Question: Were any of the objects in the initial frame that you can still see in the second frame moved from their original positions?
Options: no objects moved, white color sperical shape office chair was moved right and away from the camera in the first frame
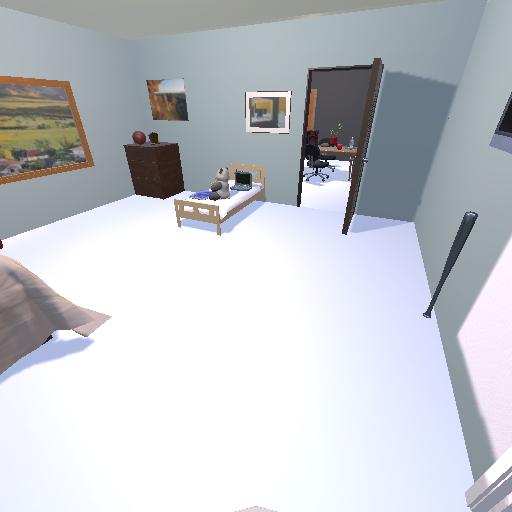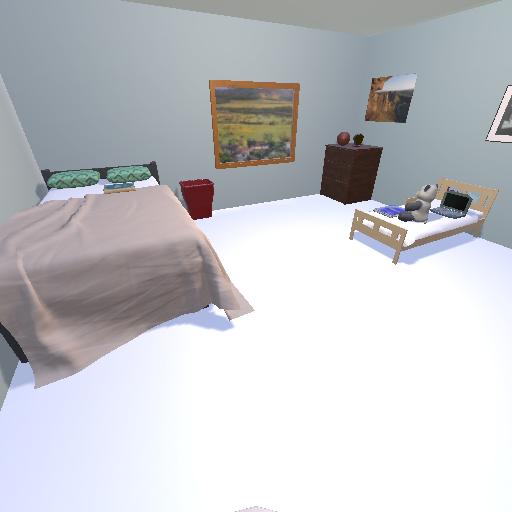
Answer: no objects moved